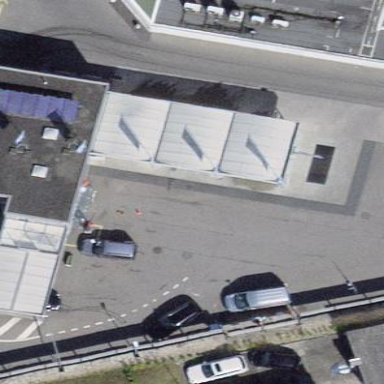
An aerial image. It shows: Car wash shop located in building.